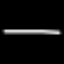
Label: line